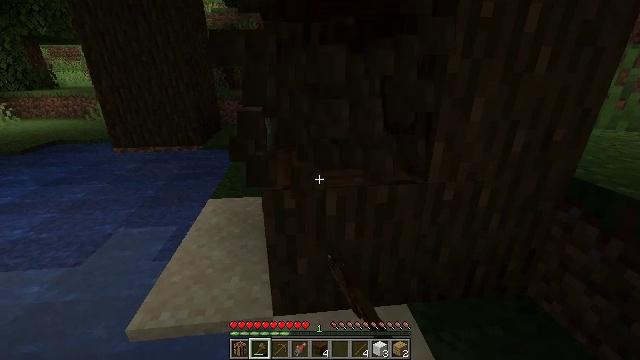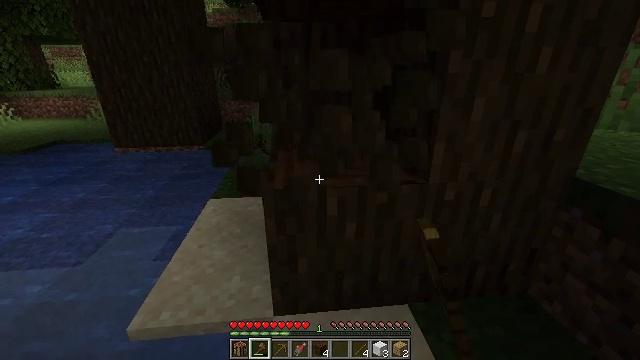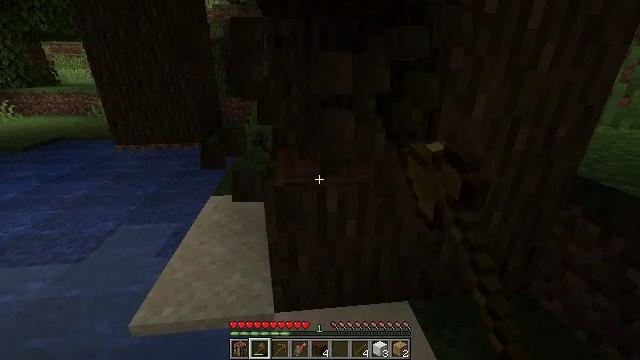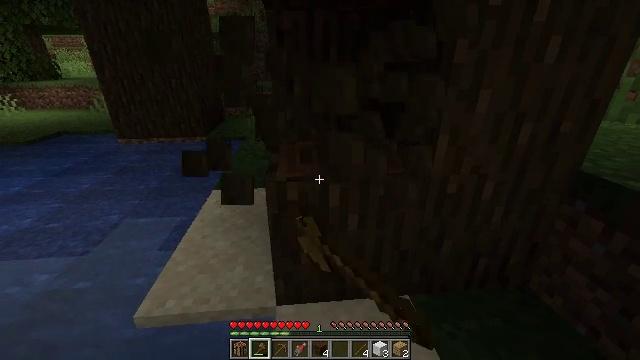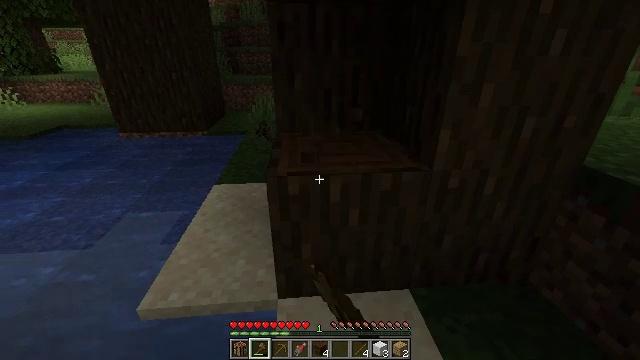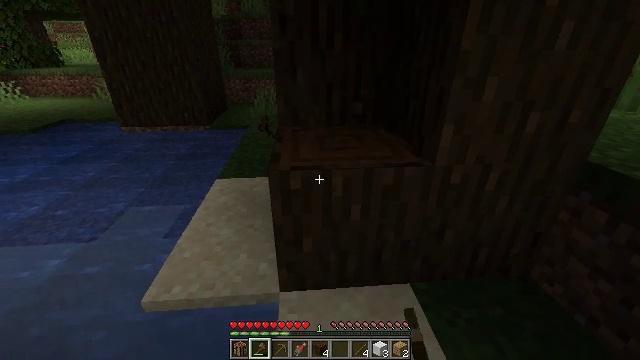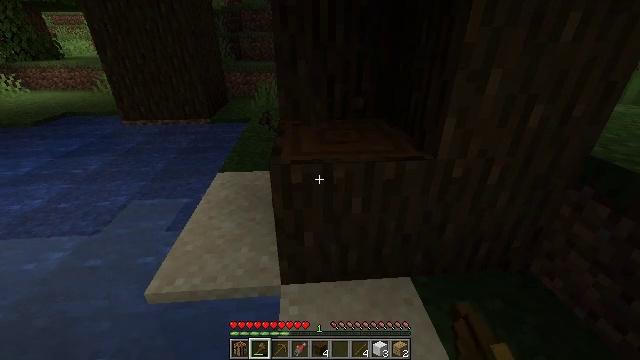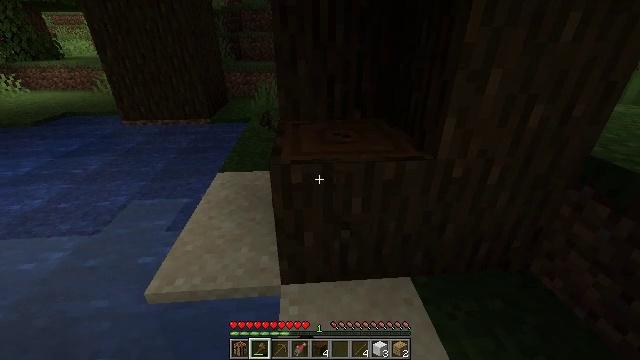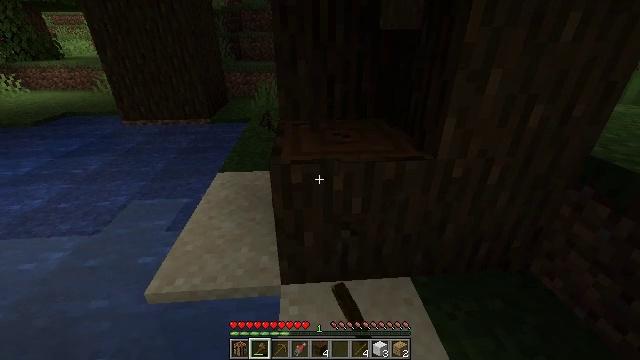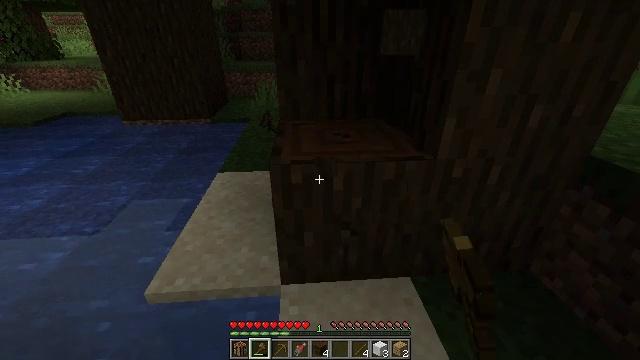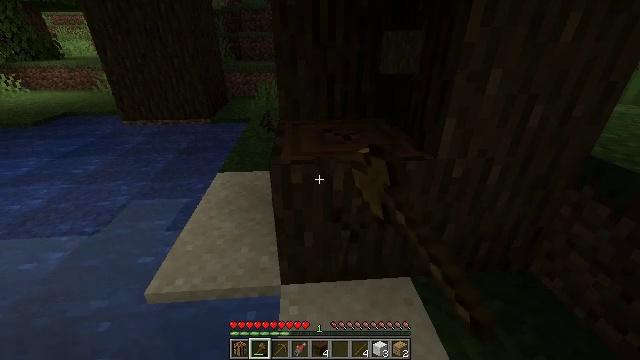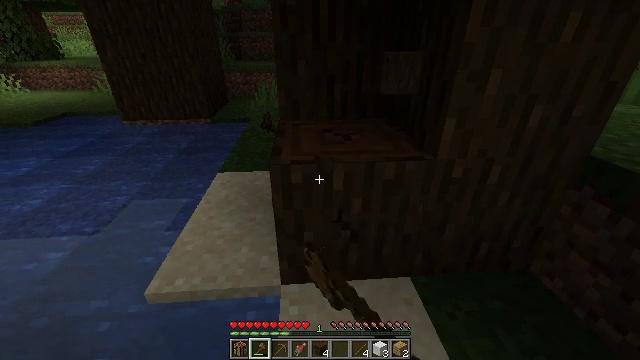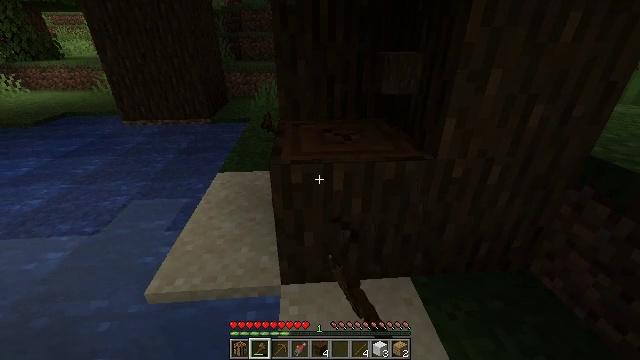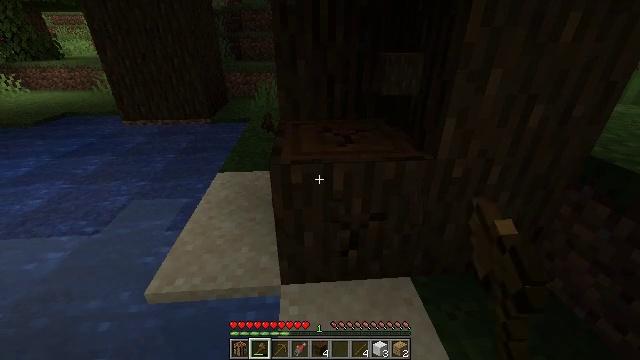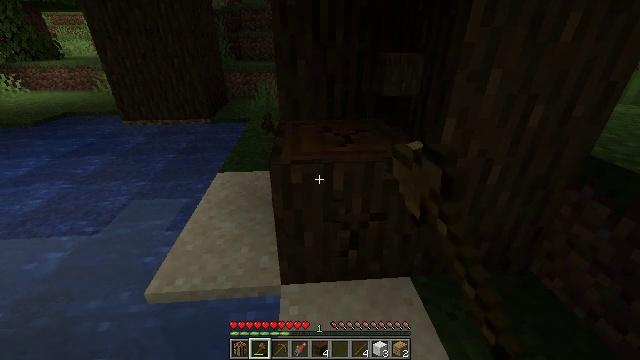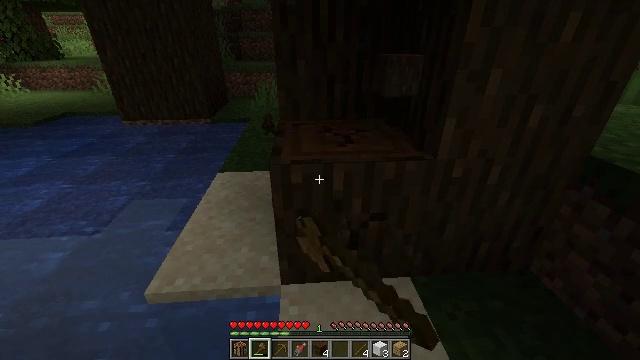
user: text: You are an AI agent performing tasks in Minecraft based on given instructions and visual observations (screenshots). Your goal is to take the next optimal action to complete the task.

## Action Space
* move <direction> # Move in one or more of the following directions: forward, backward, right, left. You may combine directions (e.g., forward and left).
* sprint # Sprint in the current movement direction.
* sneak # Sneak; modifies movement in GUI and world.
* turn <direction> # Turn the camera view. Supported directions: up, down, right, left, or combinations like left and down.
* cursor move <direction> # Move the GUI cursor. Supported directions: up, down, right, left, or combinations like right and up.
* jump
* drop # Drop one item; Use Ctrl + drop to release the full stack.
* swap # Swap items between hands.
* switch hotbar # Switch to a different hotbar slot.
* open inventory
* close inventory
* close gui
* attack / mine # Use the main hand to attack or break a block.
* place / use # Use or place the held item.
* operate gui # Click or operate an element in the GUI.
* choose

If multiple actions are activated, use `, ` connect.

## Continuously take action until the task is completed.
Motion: motion action
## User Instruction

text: Collect dark oak log for building.
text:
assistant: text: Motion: attack / mine
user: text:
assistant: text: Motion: attack / mine
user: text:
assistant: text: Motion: turn down, attack / mine
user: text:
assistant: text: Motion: turn down, attack / mine
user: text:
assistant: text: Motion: turn down, attack / mine
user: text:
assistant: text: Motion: turn down, attack / mine
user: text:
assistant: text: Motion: attack / mine
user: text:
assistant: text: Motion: attack / mine
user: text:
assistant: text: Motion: attack / mine
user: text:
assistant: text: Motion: attack / mine
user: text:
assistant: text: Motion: attack / mine
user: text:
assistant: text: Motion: attack / mine
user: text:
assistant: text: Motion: attack / mine
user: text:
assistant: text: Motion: attack / mine
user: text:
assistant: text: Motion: attack / mine
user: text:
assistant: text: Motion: attack / mine
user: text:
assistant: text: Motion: attack / mine
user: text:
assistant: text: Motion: attack / mine
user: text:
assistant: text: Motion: attack / mine
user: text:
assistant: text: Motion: attack / mine
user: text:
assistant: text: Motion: attack / mine
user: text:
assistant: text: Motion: attack / mine
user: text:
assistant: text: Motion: attack / mine
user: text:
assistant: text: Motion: attack / mine
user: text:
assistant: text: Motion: attack / mine
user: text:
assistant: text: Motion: attack / mine
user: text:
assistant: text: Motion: attack / mine
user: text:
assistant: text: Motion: attack / mine
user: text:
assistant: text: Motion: attack / mine
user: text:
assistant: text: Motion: attack / mine